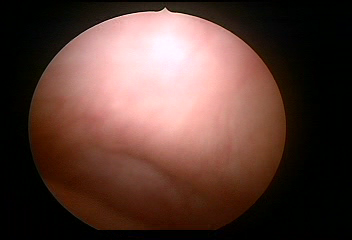
Modality: WLC
Class: Normal mucosa
Bladder cancer association: No